Field crop: tomato
Growth stage: 2
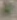
Species: solanum